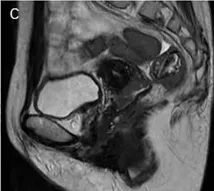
Sagittal image of the patient before treatment.
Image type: radiology (mri)